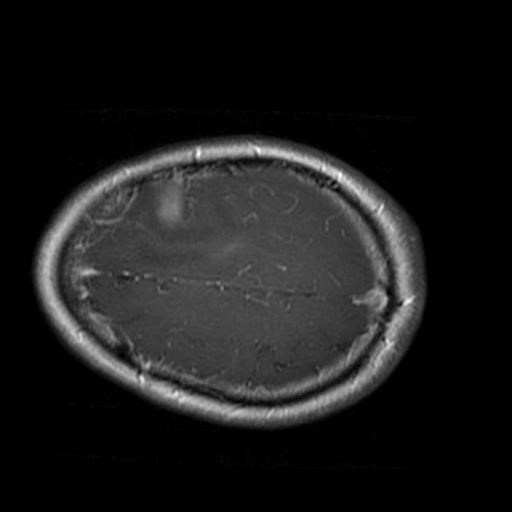
Label: brain_glioma